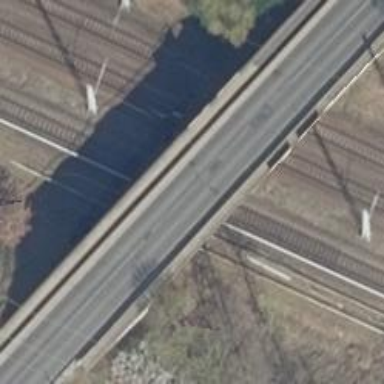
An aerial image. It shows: Bridge with beam structure.